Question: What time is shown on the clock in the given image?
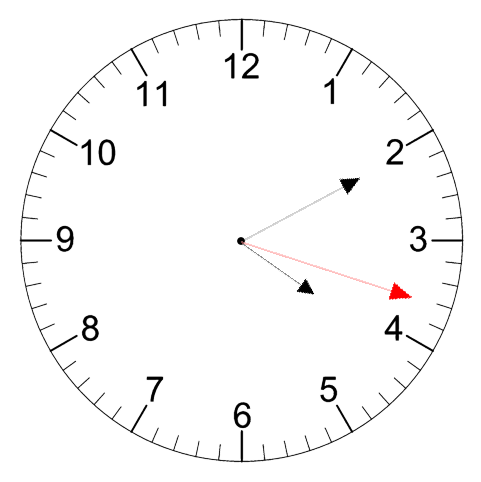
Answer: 04:10:18